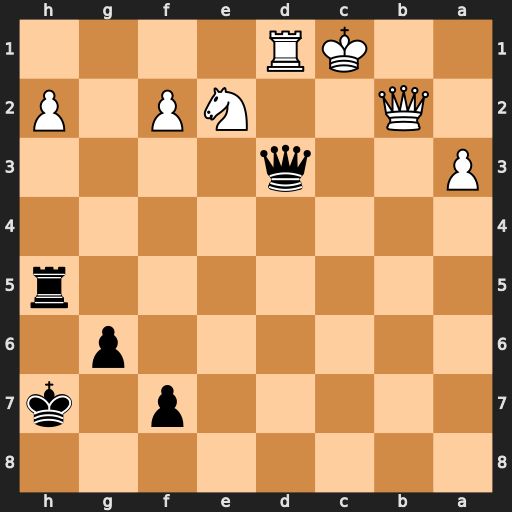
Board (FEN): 8/5p1k/6p1/7r/8/P2q4/1Q2NP1P/2KR4
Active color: b
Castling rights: -
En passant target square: -
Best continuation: Rc5+ Nc3 Rxc3+ Qxc3 Qxc3+